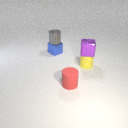
small blue metal cube below small gray metal cylinder